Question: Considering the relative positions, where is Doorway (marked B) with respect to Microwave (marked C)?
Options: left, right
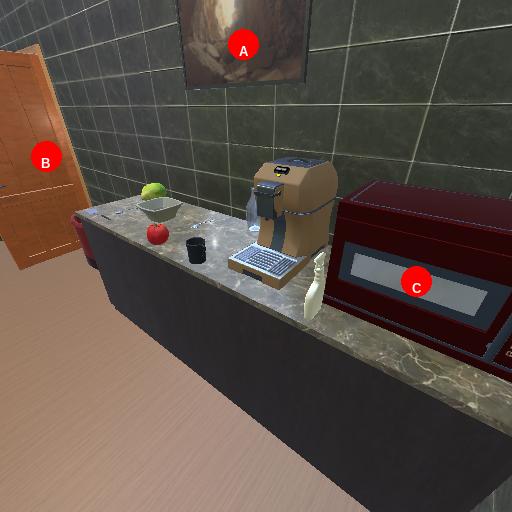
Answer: left